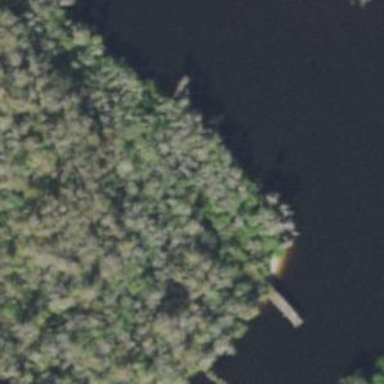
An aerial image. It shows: Abandoned railway bridge.